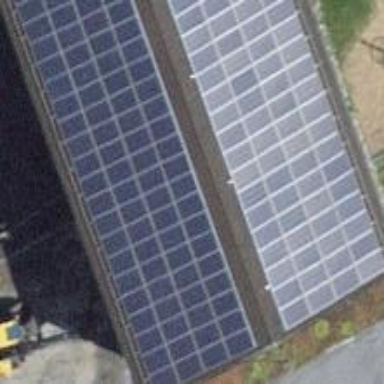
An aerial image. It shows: Solar power generator.